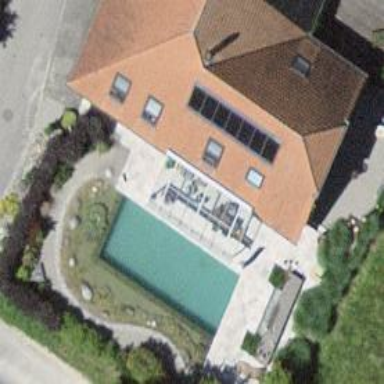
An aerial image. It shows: Swimming pool located in leisure land.